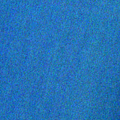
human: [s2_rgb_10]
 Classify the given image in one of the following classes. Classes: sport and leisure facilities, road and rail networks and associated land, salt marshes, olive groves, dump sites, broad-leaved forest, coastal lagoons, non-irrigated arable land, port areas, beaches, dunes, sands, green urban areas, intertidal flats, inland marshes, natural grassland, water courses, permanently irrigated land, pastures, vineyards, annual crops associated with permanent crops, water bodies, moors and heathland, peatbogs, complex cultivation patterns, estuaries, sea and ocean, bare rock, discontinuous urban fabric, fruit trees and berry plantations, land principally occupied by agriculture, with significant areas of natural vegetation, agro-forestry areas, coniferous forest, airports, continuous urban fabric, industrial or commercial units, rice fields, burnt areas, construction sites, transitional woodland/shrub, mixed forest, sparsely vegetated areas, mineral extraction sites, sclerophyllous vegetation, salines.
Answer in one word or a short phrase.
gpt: sea and ocean